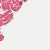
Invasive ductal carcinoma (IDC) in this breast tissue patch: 0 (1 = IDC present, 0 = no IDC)